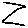
Label: zigzag